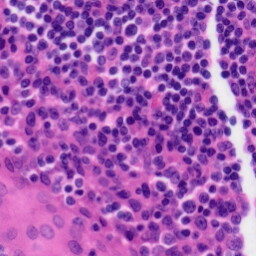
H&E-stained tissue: Tonsil